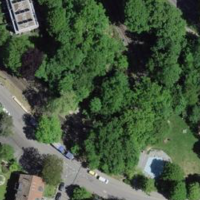
EUNIS habitat code: 53
Species observed at this site:
Cardamine pratensis